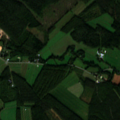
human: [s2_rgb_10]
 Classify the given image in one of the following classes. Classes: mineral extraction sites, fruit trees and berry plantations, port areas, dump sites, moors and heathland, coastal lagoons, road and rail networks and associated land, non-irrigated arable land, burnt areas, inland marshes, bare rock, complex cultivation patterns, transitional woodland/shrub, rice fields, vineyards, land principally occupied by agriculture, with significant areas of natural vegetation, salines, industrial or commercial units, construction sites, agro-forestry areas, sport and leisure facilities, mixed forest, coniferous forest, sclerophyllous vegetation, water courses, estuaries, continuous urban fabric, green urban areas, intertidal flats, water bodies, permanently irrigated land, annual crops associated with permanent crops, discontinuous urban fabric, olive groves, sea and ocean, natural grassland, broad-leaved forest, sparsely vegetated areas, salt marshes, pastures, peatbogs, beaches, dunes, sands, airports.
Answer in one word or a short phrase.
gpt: non-irrigated arable land, land principally occupied by agriculture, with significant areas of natural vegetation, coniferous forest, mixed forest